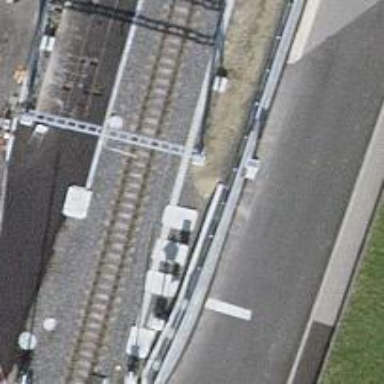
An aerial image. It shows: Narrow-gauge railway track with 1 electrified contact line.